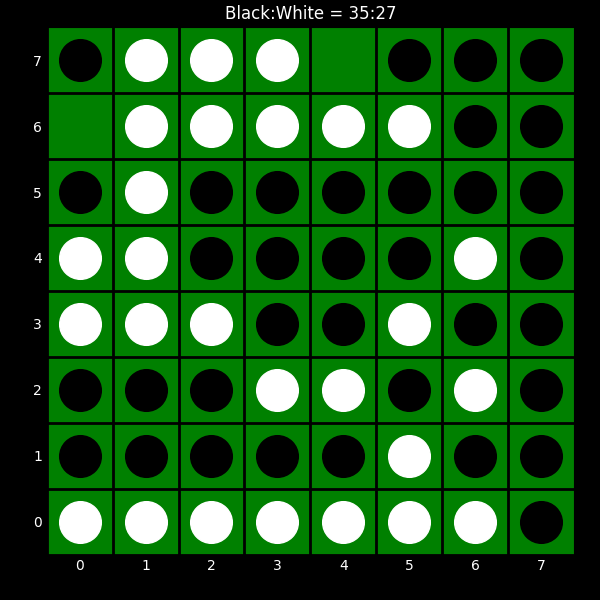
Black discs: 35
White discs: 27